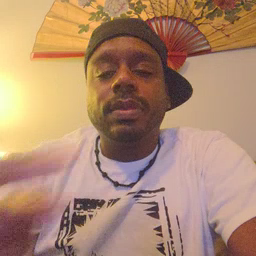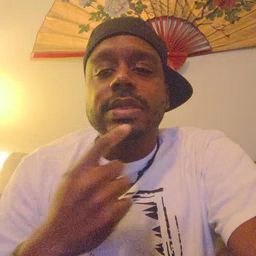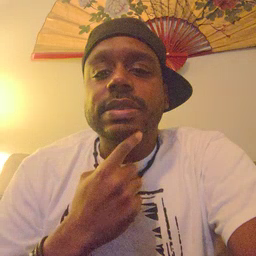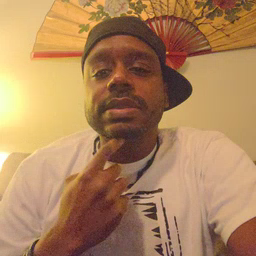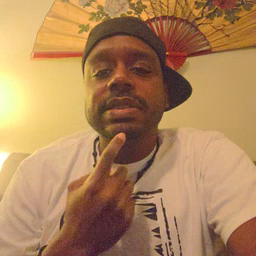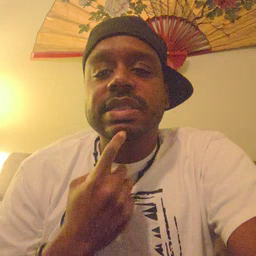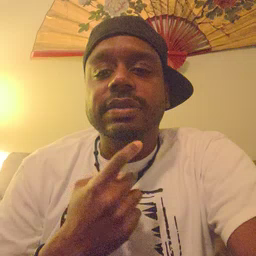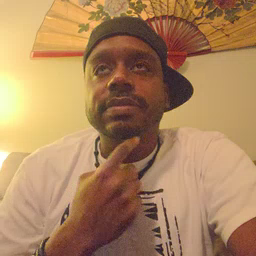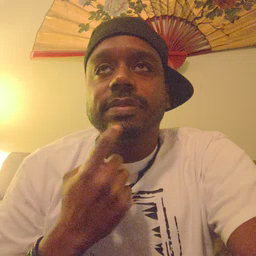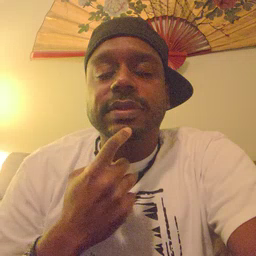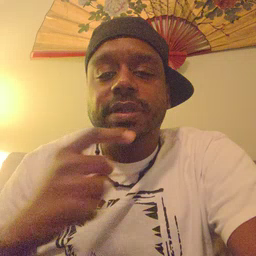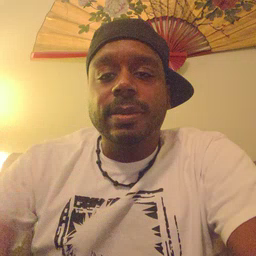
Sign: chin